Current action and preconditions to check: trajectory_clear

Your task: For each precondition in the list above, predict whether it will hold at this action.

Consider the current scene as observed from the mobile robot's camera, and analyze the predicted future states of all dynamic agents (e.g., people, animals, vehicles, or any moving entities) within the NEXT SECOND.

IMPORTANT: Only answer "very likely" if you are absolutely certain—based on strong, clear evidence—that a dynamic agent will violate the precondition in the predicted future state. Do NOT answer "very likely" for unlikely, ambiguous, or low-probability risks.

Ask yourself for each precondition: Is there a high probability, with clear and convincing evidence, that the predicted future states of any dynamic agent will interfere with the predicted future state of the currently executing action within the NEXT SECOND, causing that precondition to fail?

Assess the risk level based on these predictions. Use "likely" or "very likely" if motions create a clear risk of interference.

Use "neutral" or "improbable" if agents are nearby but their predicted paths are clearly diverging or non-conflicting.

Failure Risk Categories: "very improbable", "improbable", "neutral", "likely", "very likely"

Answer Format: Output ONLY the probability_of_failure value from these categories: "very improbable", "improbable", "neutral", "likely", "very likely"

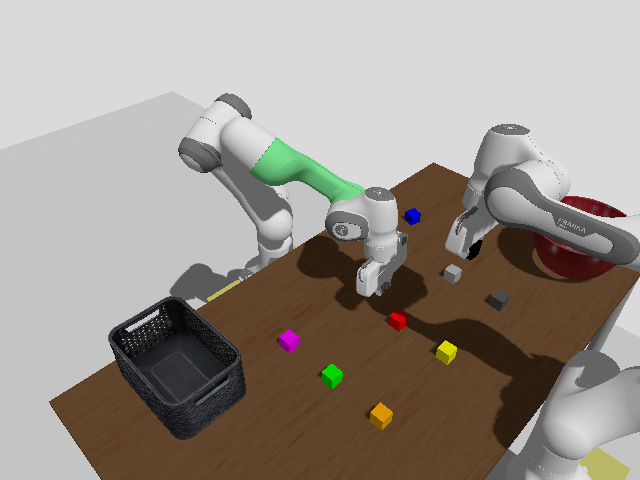

Answer: very improbable